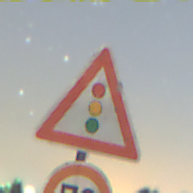
Verkehrszeichen: Lichtzeichenanlage
Zusatzzeichen unten: Geschwindigkeit70
Umgebung: Outdoor, Nature
Tageszeit: Night
Wetter: Clear
Licht: Natural
Jahreszeit: NotSpecified
Kontrast: HighContrast